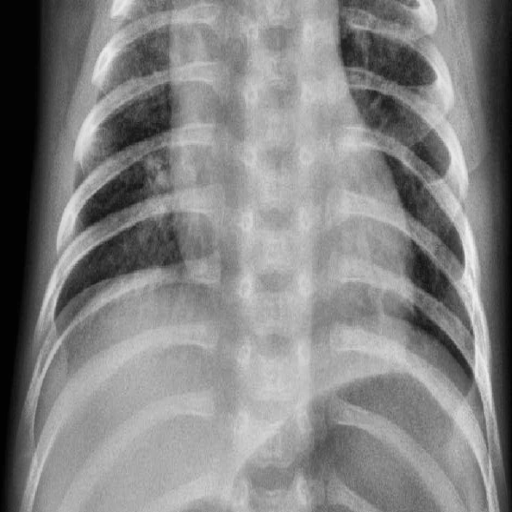
Finding: PNEUMONIA